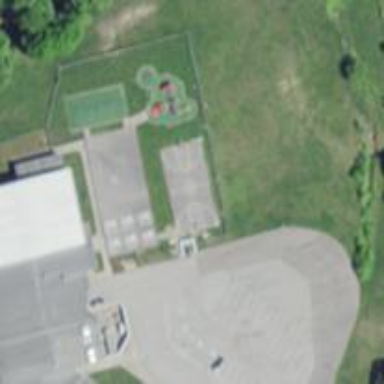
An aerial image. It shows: Four square sport pitch on leisure land.